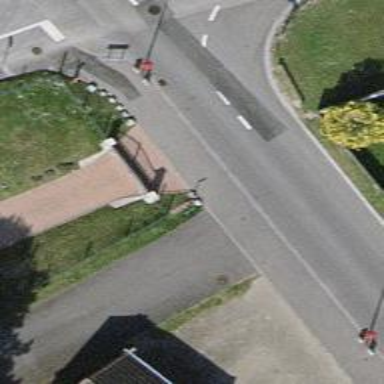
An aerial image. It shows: Residential road with traffic calming measures in place.